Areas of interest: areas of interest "Industrial"
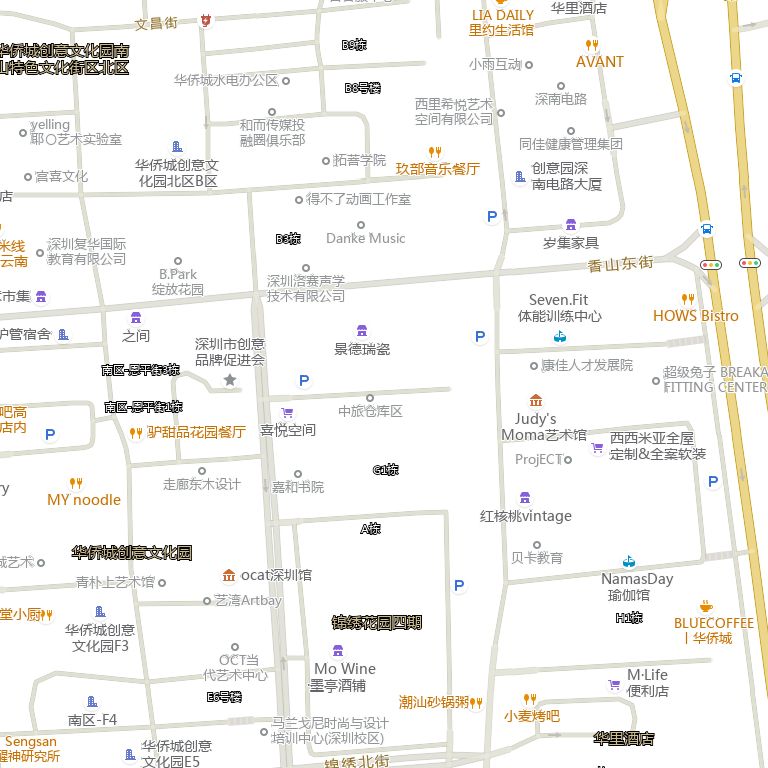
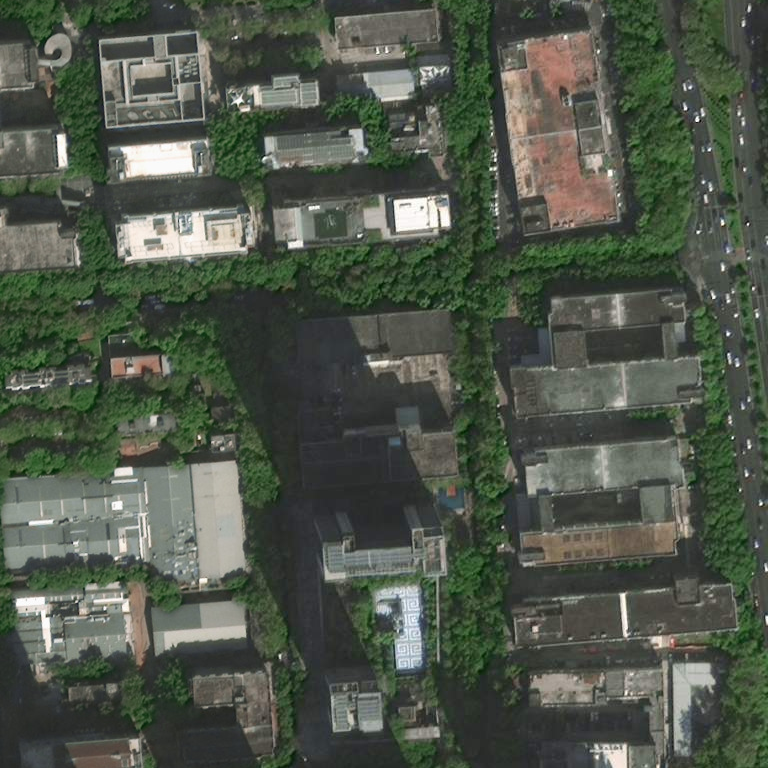